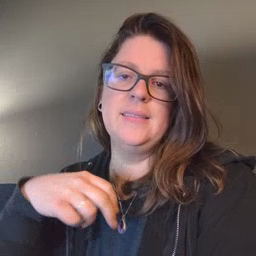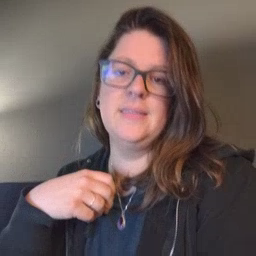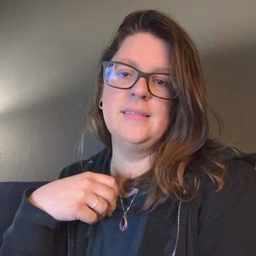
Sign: dance